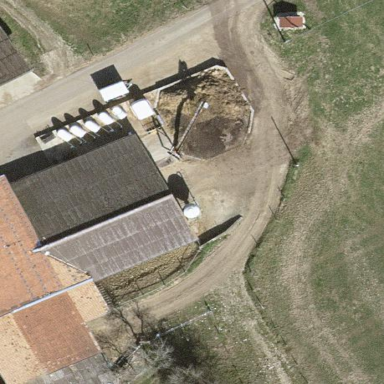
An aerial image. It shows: Farm building.